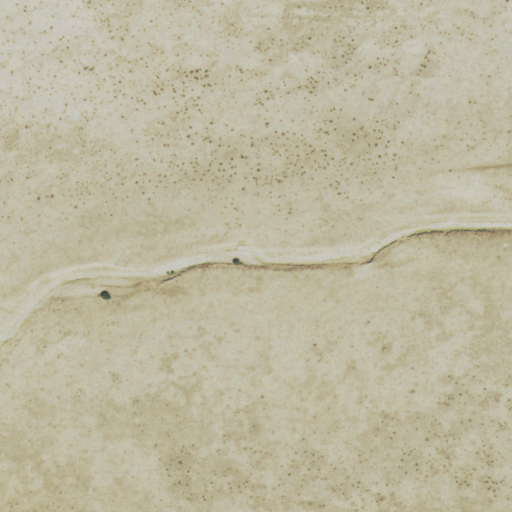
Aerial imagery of valley in Colorado named Christian Canyon containing only grassland